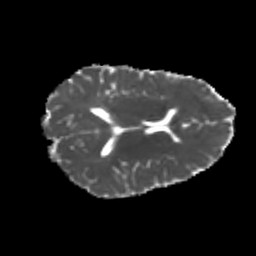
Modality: MD
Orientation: axial
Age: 24
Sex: female
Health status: healthy
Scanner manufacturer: philips
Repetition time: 7.384 s
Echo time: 0.08599 s